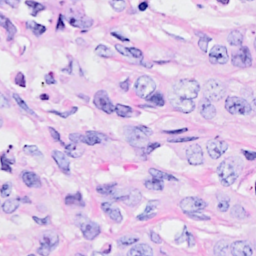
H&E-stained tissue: Breast